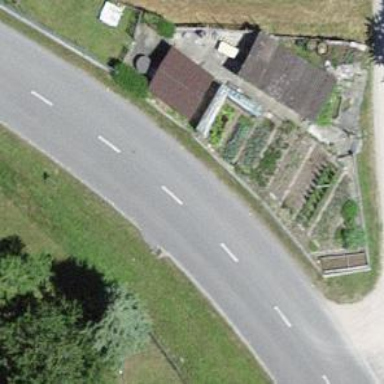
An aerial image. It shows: Secondary road with asphalt surface.